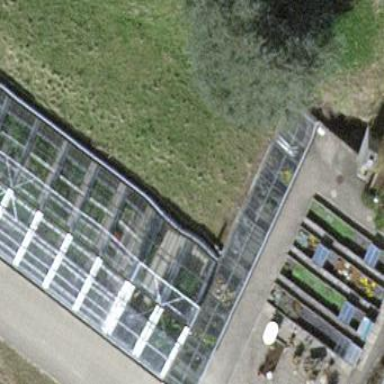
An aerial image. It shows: Greenhouse.